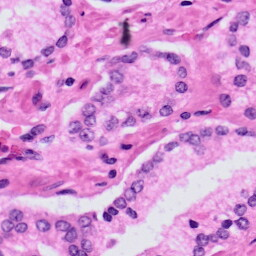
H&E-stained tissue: Prostate